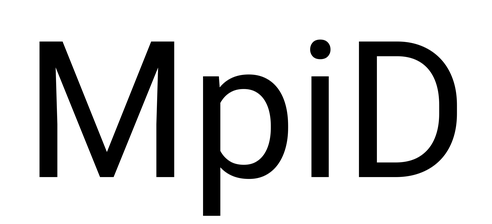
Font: Roboto_Regular